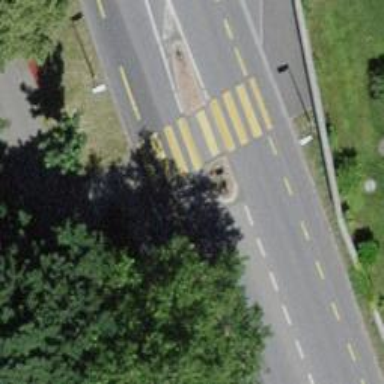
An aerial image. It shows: Uncontrolled zebra crossing with central island.